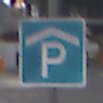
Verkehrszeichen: Parkhaus
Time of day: MorningAfternoon
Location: Outdoor (Urban)
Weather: Overcast
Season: NotSpecified
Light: Natural